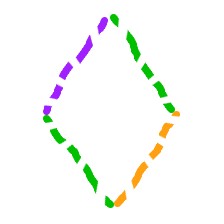
Shape: rhombus